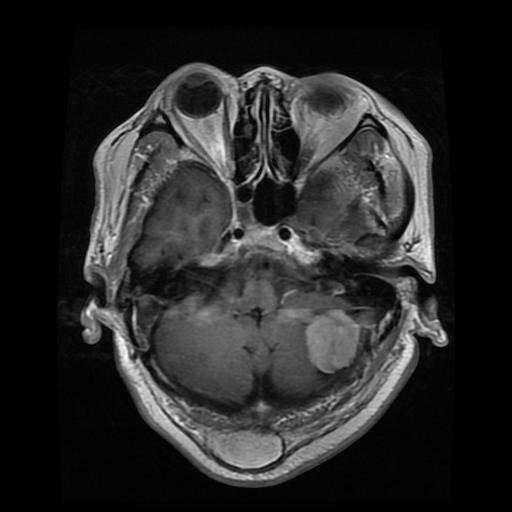
Label: meningioma